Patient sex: M
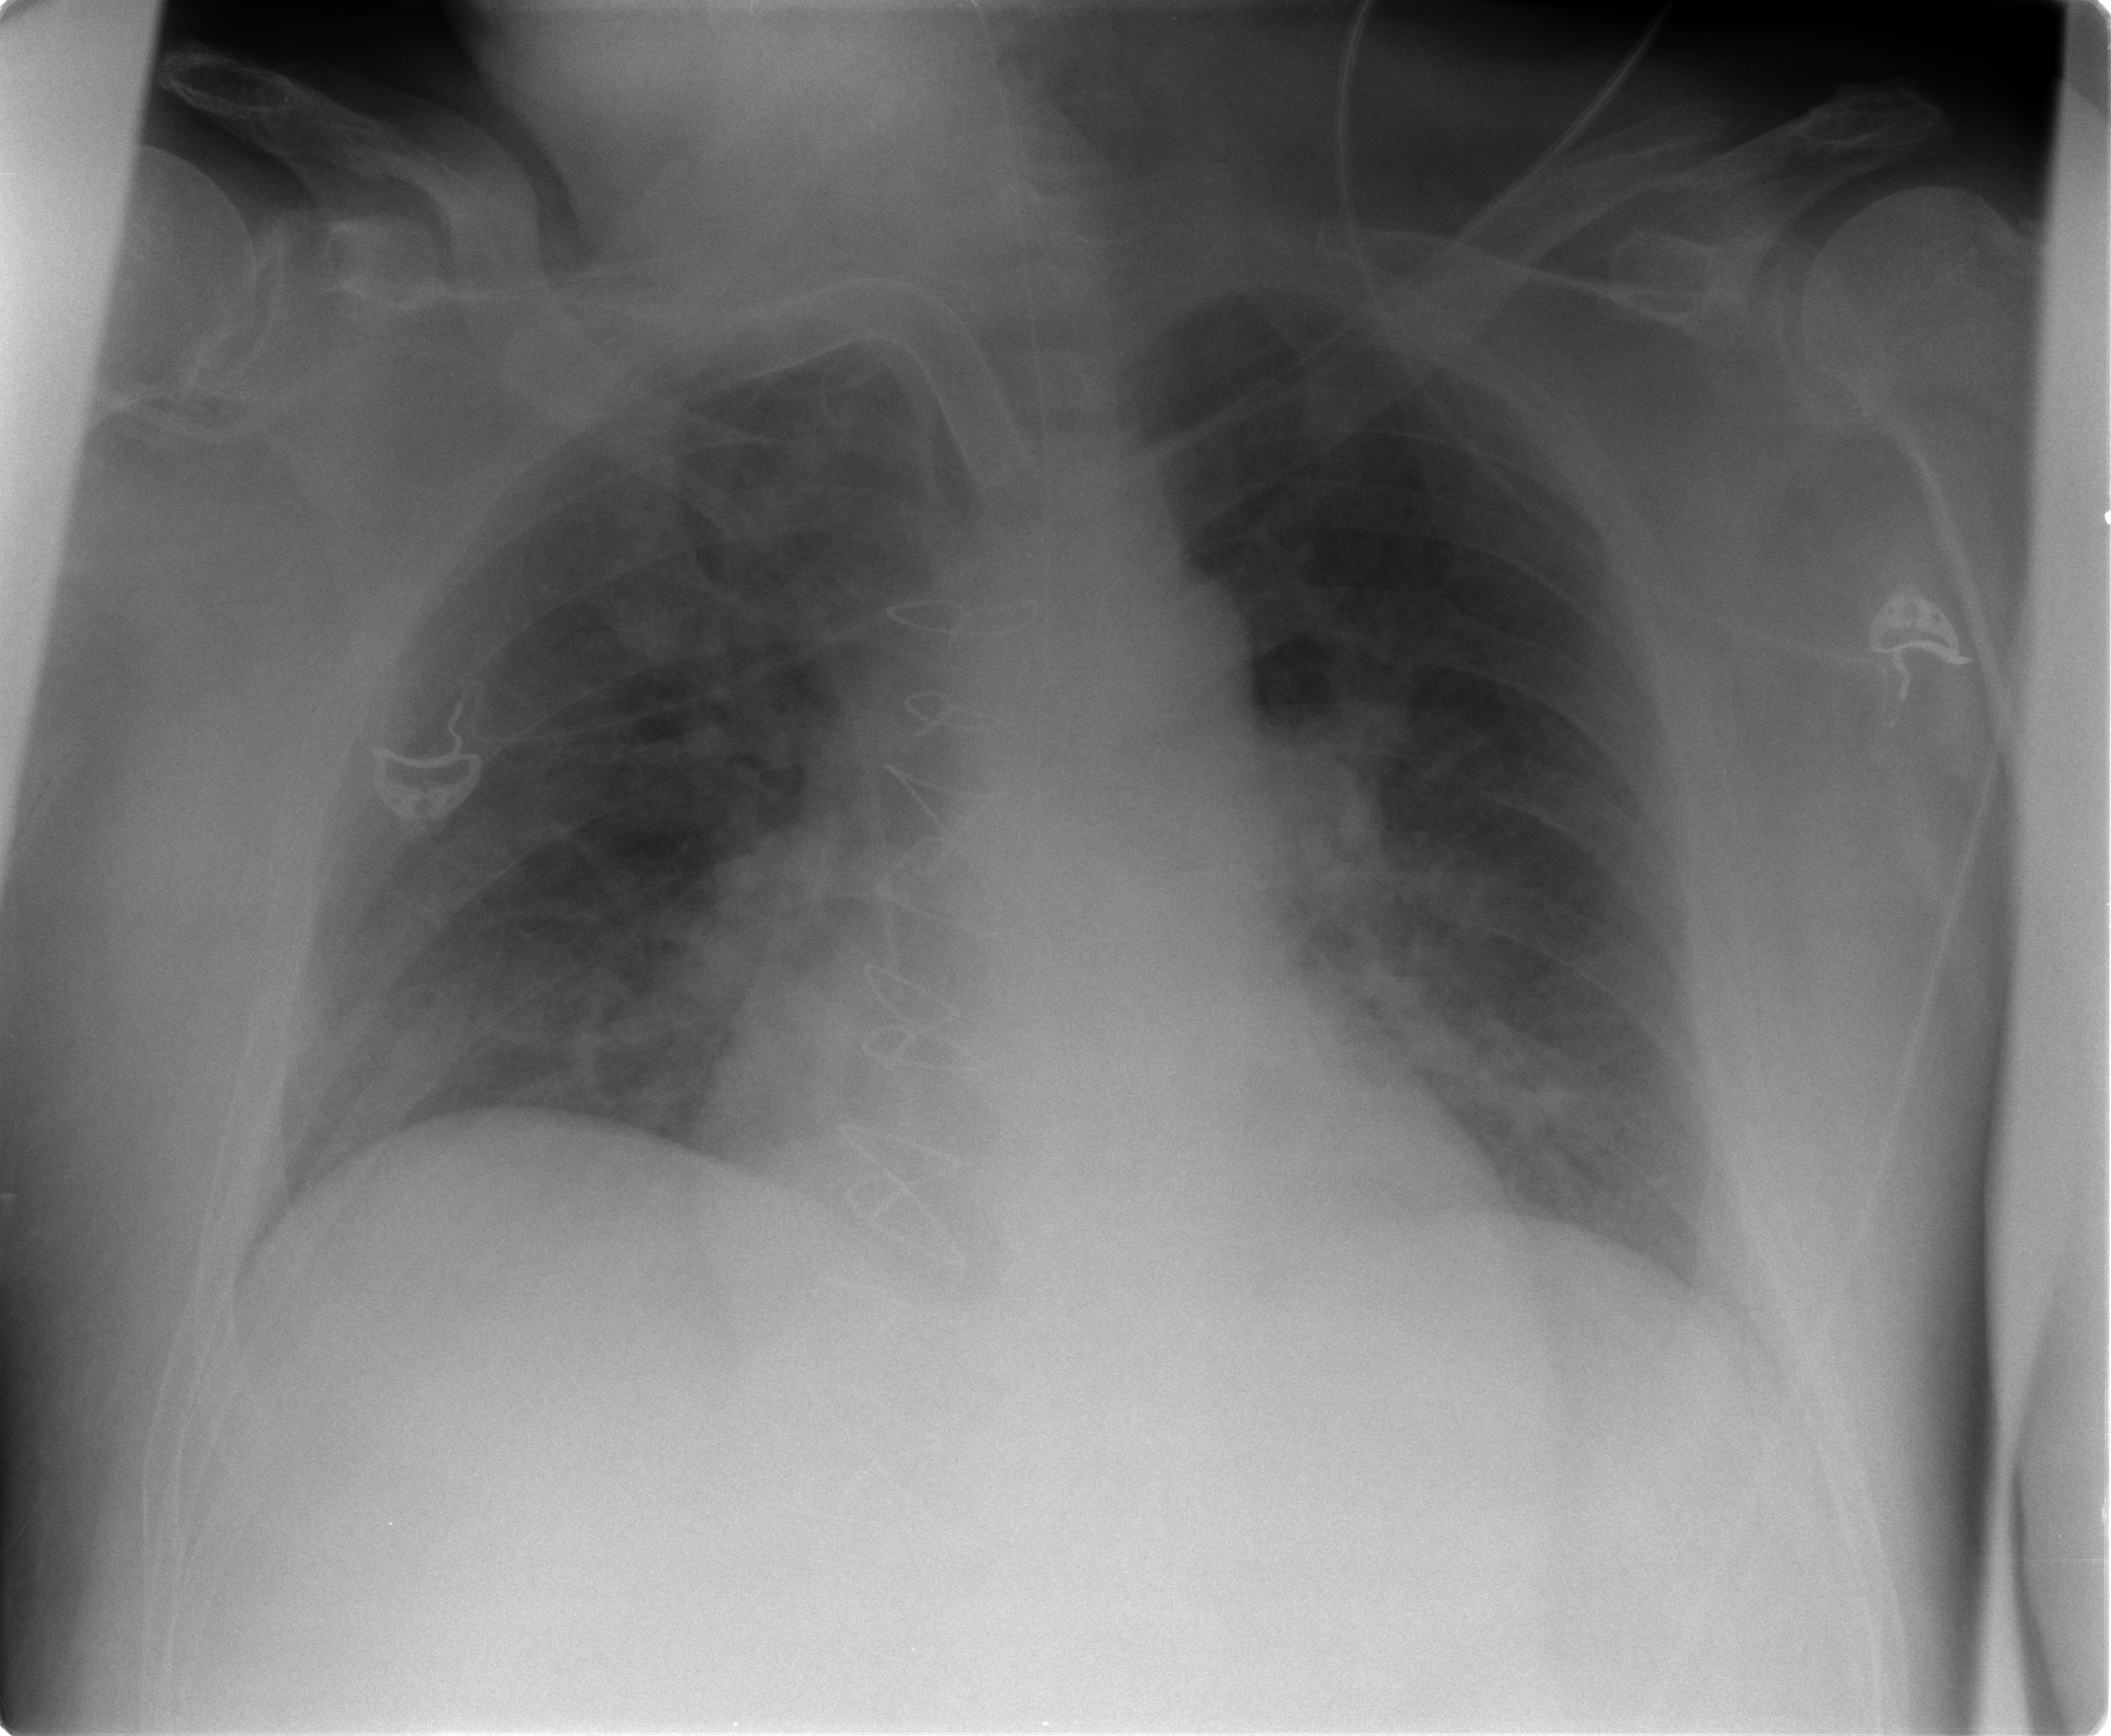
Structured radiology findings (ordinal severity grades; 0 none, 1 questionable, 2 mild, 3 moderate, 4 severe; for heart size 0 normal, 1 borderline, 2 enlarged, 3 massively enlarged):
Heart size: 2
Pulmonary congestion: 2
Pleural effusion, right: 0
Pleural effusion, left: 1
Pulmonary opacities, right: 2
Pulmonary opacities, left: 0
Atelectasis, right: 2
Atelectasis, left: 2